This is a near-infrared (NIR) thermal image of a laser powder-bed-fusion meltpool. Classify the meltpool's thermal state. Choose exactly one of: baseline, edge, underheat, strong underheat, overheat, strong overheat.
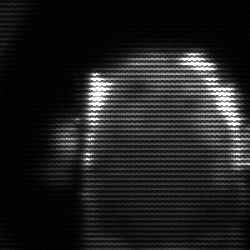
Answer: baseline